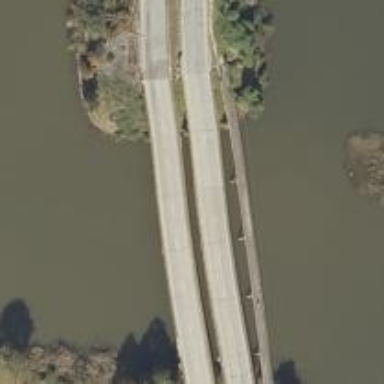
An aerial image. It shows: Bridge on trunk highway with dual carriageway.